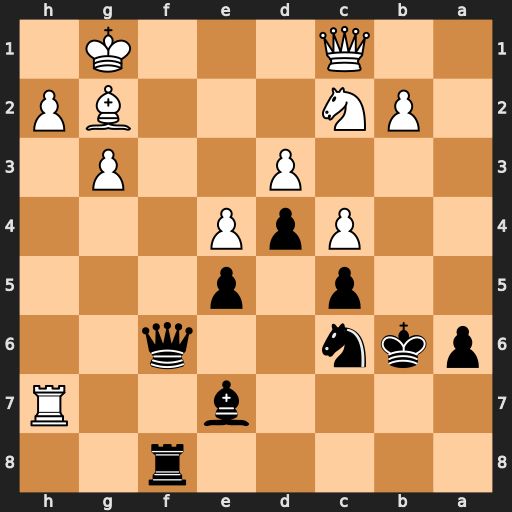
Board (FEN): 5r2/4b2R/pkn2q2/2p1p3/2PpP3/3P2P1/1PN3BP/2Q3K1
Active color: b
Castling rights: -
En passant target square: -
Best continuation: Qf2+ Kh1 Qe2 Rxe7 Rf2 Rh7 Qxd3